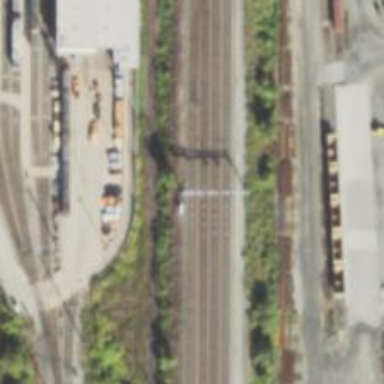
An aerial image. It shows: Railway signal.